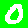
Digit: 0